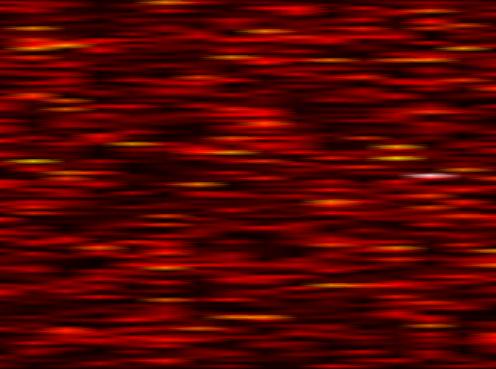
Label: WOLA